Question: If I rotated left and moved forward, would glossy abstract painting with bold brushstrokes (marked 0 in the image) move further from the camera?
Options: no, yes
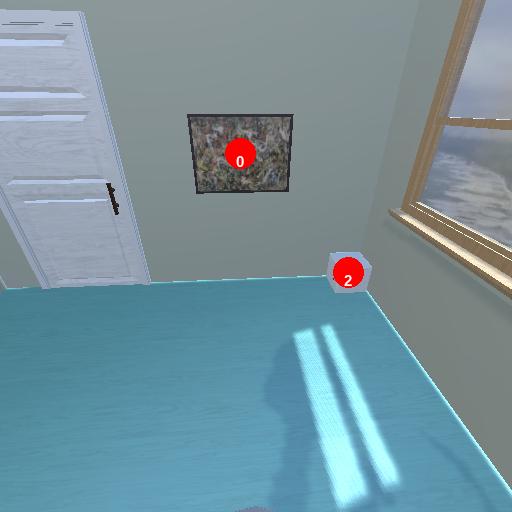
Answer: no